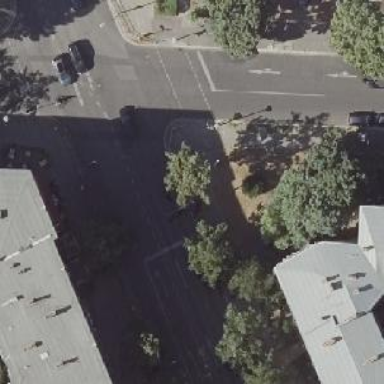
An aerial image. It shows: Road with traffic signals.